Question: I'm having a bit of trouble making an animated line appear to be drawn from one element to another.
Here's what I'm trying to achieve:

When the user clicks on the button, a line will appear to be "drawn" out, starting from the div and then ending on the button that has just been pressed.
I attempted to achieve this using Svg's, positioned absolutely within the elements, then using the 'stroke-dashoffset' hack to make them look like they were being drawn in, but I couldn't dynamically alter the middle SVG line using jQuery.
So, what do you all think? Is using SVG's for the lines a bad idea? Or am I just not on the right path with this?
The lines have to connect to multiple different buttons from the same starting point (the div), and the whole thing has to work responsively as well... just to make it a little more difficult.
Any suggestions?
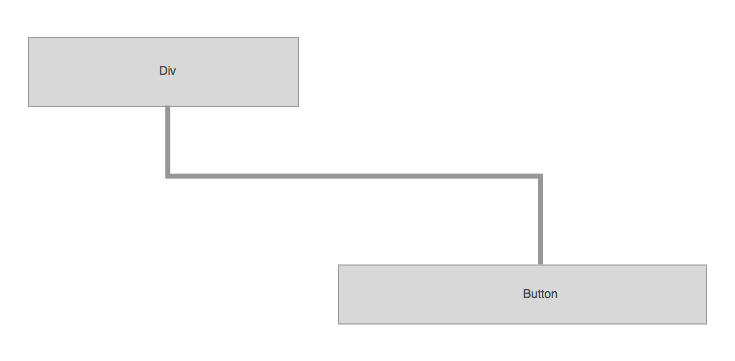
Answer: This question intrigued me. In my regular day job, I tend to approach problems in a three step process:
1) Make it work
2) Clean it up
3) Make it perform
The result of step one is at this fiddle: <URL>
It uses only CSS and jQuery to perform the lines AND do the animation you requested.
Highlights are:
- - - - - -
Here is the meat of the result:
'''
vert1
.addClass('showing')
.css(
{ height: vertHeight,
top: vertline1Top,
left: vertline1Left
});
horz
.addClass('showing')
.css(
{ width: horzWidth,
left: vertline1Left,
top: (vertline1Top + vertHeight)
});
vert2
.addClass('showing')
.css(
{ height: vertHeight,
left: vertline2Left,
top: (vertline1Top + vertHeight)
});
'''
I set the position and length/width of each of three divs: vert1, vert2, and horz. The CSS transition will animate the change of size in a second. I present the first vertical line with no delay, the horizontal line with a 1 second delay (the time it takes the first vertical line to draw), and the second vertical line with a 2 second delay (the time it takes both the first vertical line and the horizontal line to draw).
Please note! This is a quick and dirty proof of concept to show that the result can be achieved with jQuery and CSS. It may or may not be suitable for your personal need. I haven't even thought about step 2 in my process. :P
Good luck!